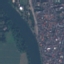
Land use / land cover: River